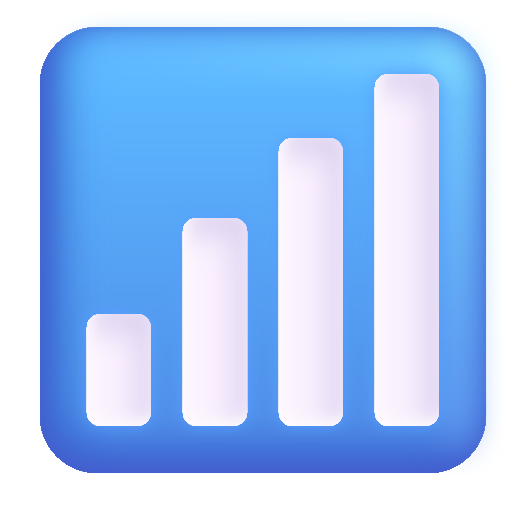
antenna bars color